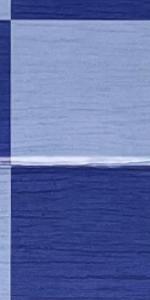
Label: Empty